Если бы все линейные размеры Солнечной системы были пропорционально сокращены так, чтобы среднее расстояние между Солнцем и Землей стало $1~ м$, то какова была бы продолжительность одного года?  Считайте, что плотность небесных тел при этом не меняется.
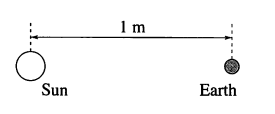
Ответ: $$ T=\sqrt{\frac{3 \pi}{G \rho}\left(\frac{r}{R}\right)^{3}} $$
Темы:
T, Механика, Гравитация, 200 задач, Период